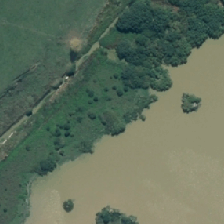
Land cover: herbaceous_freshwater_vege